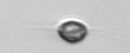
Label: Acanthoica_quattrospina